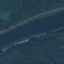
Label: River